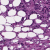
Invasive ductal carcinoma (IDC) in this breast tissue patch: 0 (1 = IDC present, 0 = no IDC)